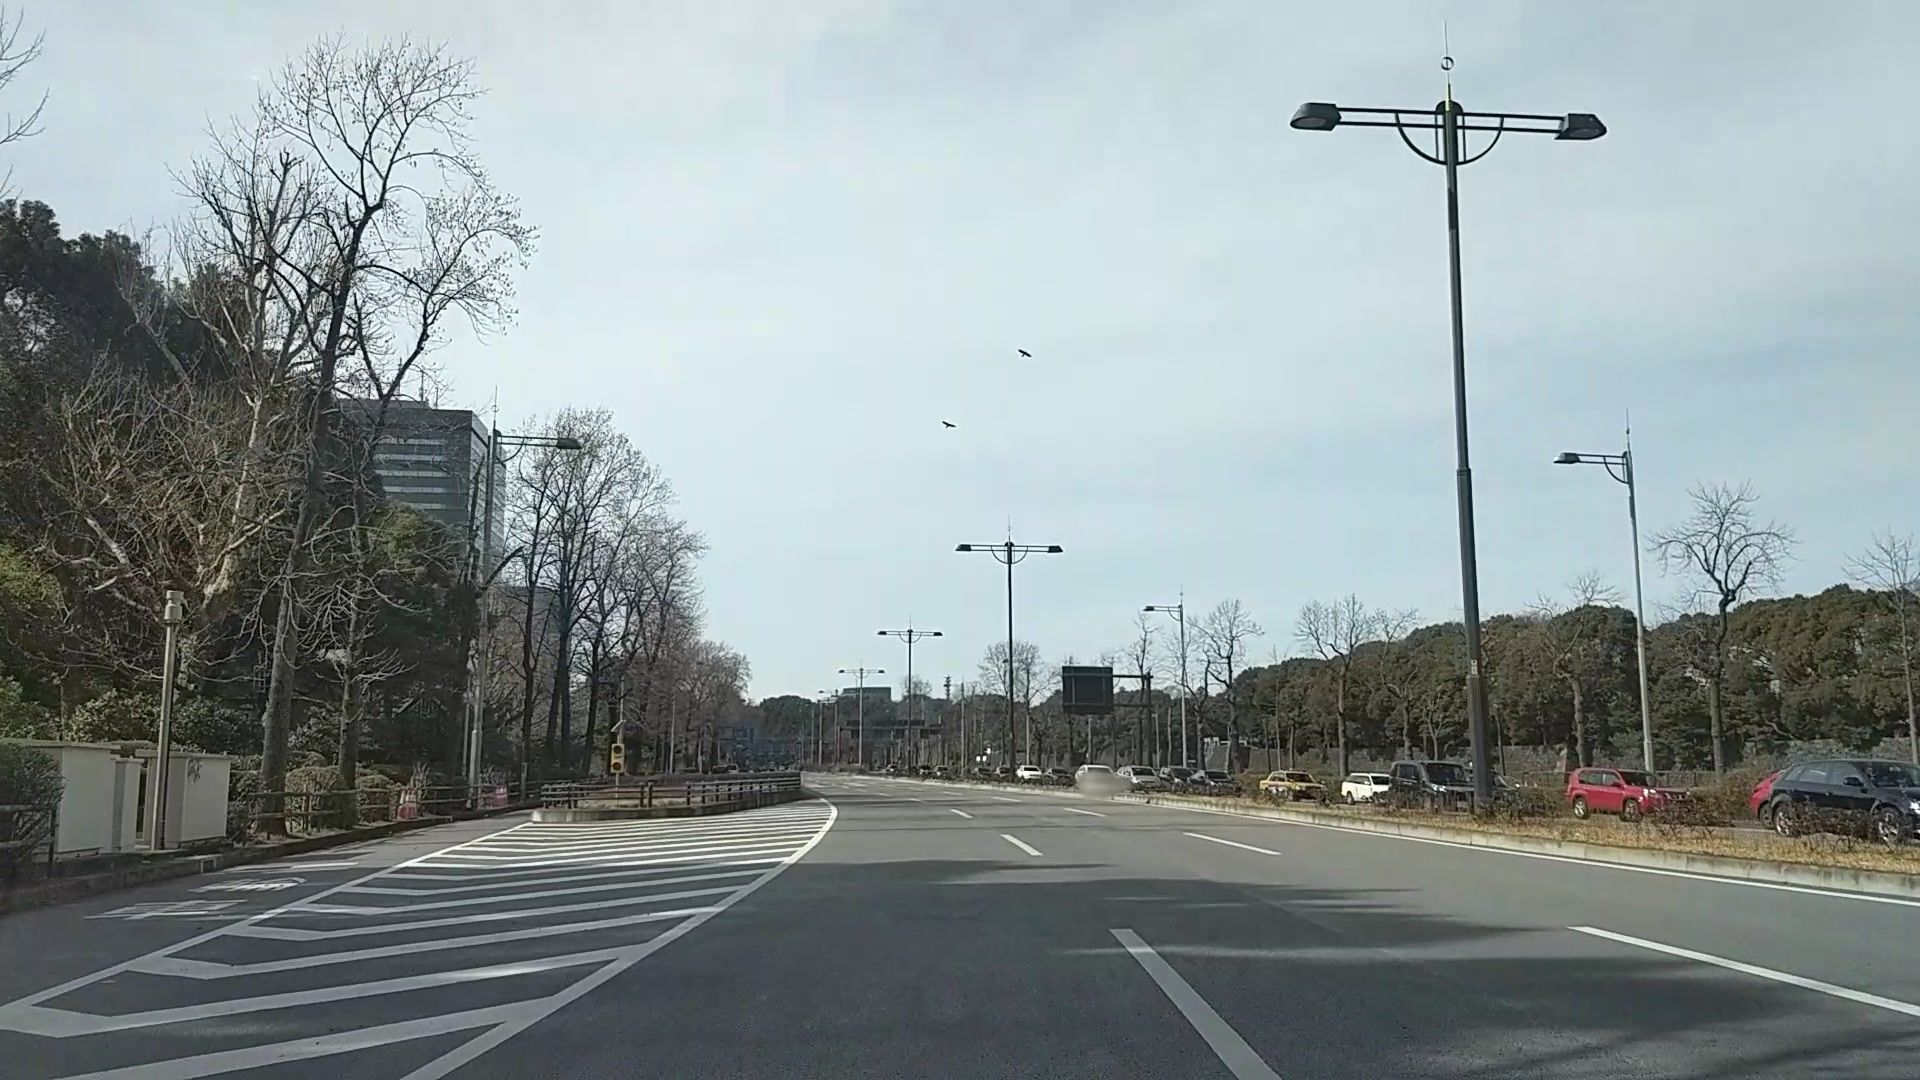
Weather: cloudy
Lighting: day
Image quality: good
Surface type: driving surface
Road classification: primary_link, primary
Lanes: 2
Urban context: urban centre
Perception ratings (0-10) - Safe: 3.98, Lively: 3.17, Beautiful: 4.29, Boring: 7.1, Depressing: 6.98, Wealthy: 3.51